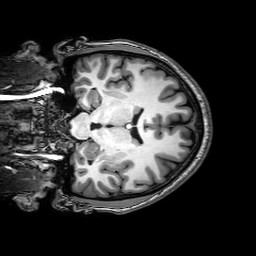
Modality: T1w
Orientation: coronal
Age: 24
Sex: male
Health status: healthy
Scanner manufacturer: philips
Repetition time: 0.00824 s
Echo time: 0.00379 s